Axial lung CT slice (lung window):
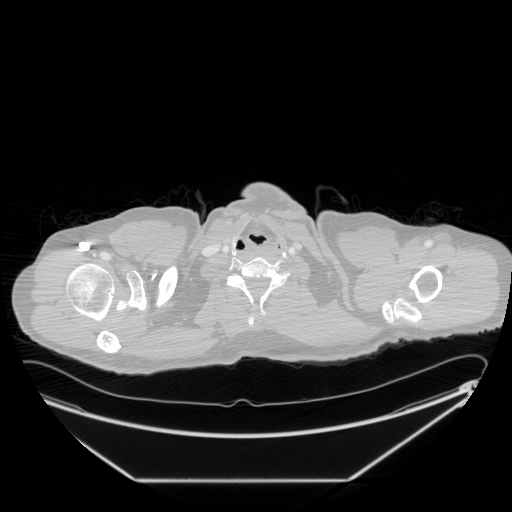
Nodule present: no